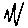
Label: zigzag